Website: home-depot
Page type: delivery-shipping
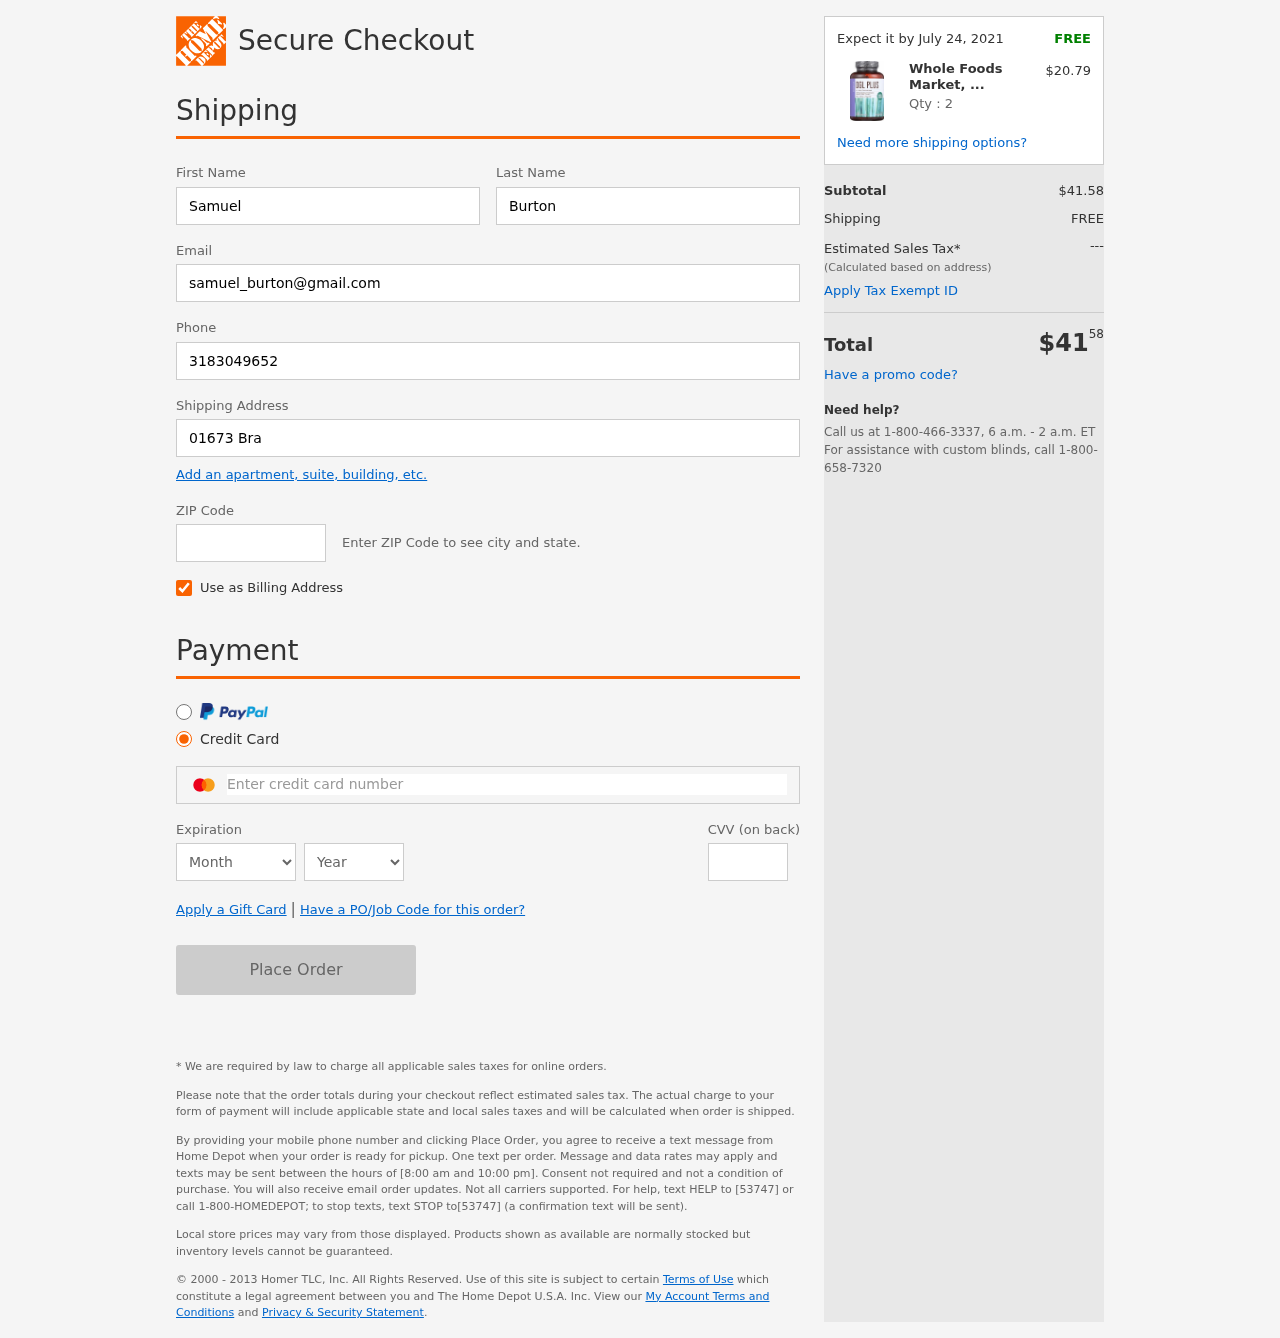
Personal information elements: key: PII_CARD_CVV
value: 204
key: PII_CARD_EXPIRY_MONTH
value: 06
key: PII_CARD_EXPIRY_YEAR
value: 27
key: PII_CARD_NUMBER
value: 2292 0619 5717 9224
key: PII_EMAIL
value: samuel_burton@gmail.com
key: PII_FIRSTNAME
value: Samuel
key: PII_LASTNAME
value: Burton
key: PII_PHONE
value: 3183049652
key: PII_POSTCODE
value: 65906
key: PII_STREET
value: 01673 Bradley Glens
Product elements: key: PRODUCT1_NAME
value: Whole Foods Market, DGL Plus, 100 ct
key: PRODUCT1_PRICE
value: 20.79
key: PRODUCT1_QUANTITY
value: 2
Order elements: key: ORDER_DELIVERY_DATE
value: Expect it by July 24, 2021
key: ORDER_SUBTOTAL
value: $41.58
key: ORDER_SHIPPING_COST
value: FREE
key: ORDER_TOTAL
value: $4158